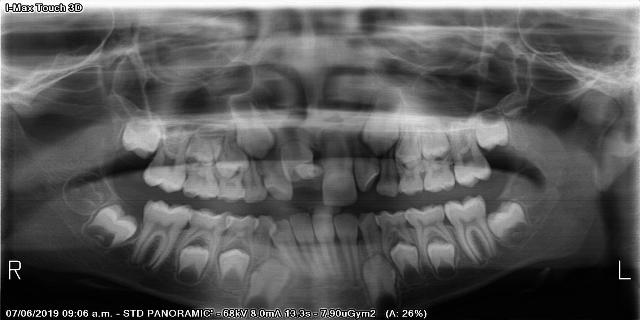
child